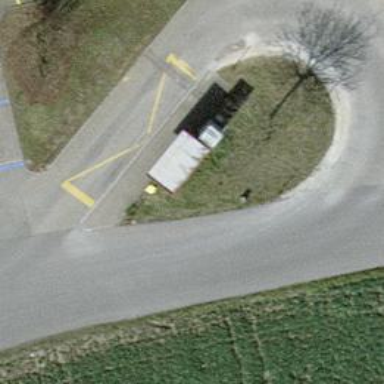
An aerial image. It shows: Post box is visible.